The image shows the envelope spectrum of a rolling-element bearing's vibration signal, with the characteristic fault frequencies (BPFO outer race, BPFI inner race, BSF ball, FTF cage) marked as reference lines. Diagnose the bearing from this image, choosing from: normal, inner_race, outer_race, ball.
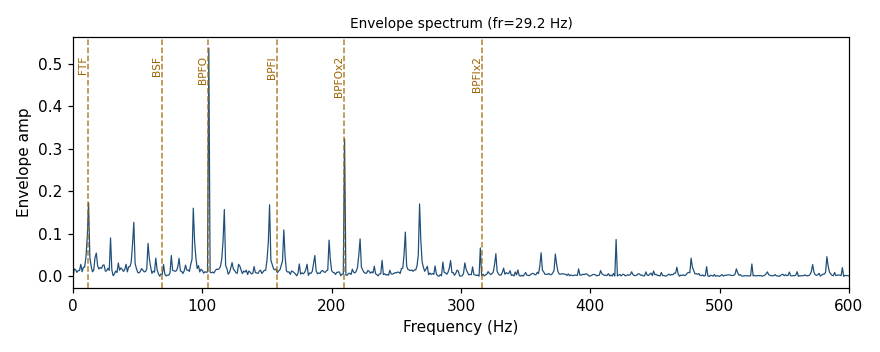
Answer: outer_race